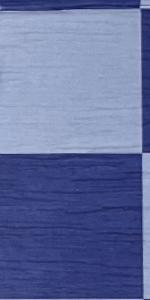
Label: Empty